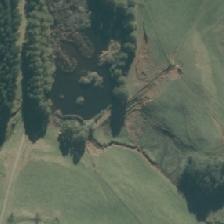
Land cover: lake_pond